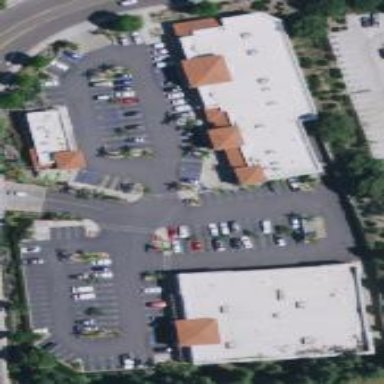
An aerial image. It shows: Retail area.